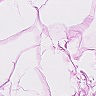
Metastatic tissue present: no